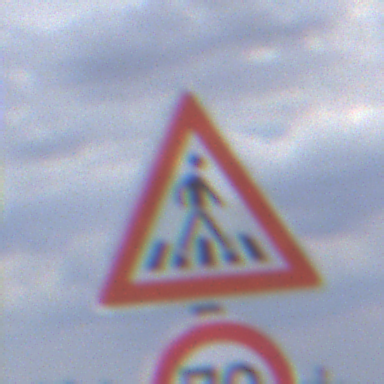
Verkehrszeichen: FussgaengerueberwegLinks
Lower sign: Geschwindigkeit70
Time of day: Midday
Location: Outdoor (Nature)
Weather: PartlyCloudy
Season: NotSpecified
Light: Natural